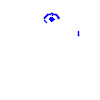
Particle: kaon